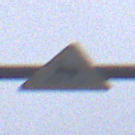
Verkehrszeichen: SchleuderOderRutschgefahr
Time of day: MorningAfternoon
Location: Outdoor (Suburban)
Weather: Overcast
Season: NotSpecified
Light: Natural